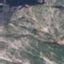
Label: HerbaceousVegetation